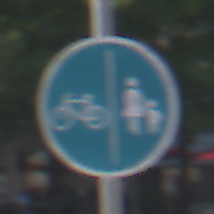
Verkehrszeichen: GetrennterRadUndGehwegRadwegLinks
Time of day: MorningAfternoon
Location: Outdoor (Urban)
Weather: Clear
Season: NotSpecified
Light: Natural